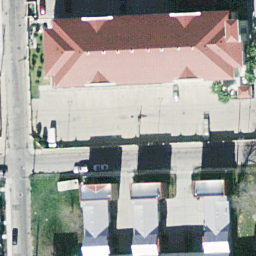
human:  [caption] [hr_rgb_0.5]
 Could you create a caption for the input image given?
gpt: There are buildings and a T-junction .

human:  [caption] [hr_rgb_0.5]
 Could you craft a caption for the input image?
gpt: There are some buildings with white and orange roofs .

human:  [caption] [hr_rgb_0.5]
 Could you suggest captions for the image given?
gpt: There are some buildings with white and orange roofs with a road between them .

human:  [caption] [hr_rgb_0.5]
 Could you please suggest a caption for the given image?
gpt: Some buildings with white and orange roofs with a road between them .

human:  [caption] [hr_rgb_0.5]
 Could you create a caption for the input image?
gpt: Buildings and T-junction .